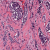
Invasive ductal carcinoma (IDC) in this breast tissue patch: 1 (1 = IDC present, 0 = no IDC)